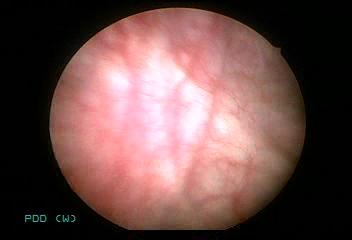
Modality: WLC
Class: Normal mucosa
Bladder cancer association: No